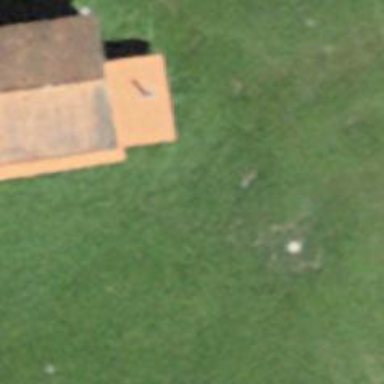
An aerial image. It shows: Farm building with gabled roof.